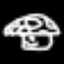
Label: mushroom